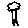
Label: tree